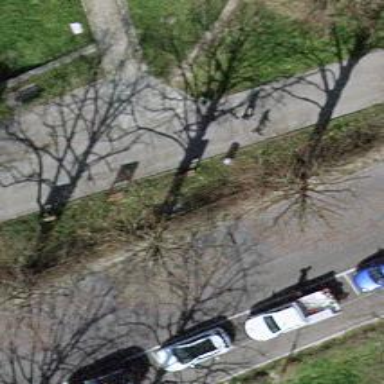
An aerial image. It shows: Pedestrian road.